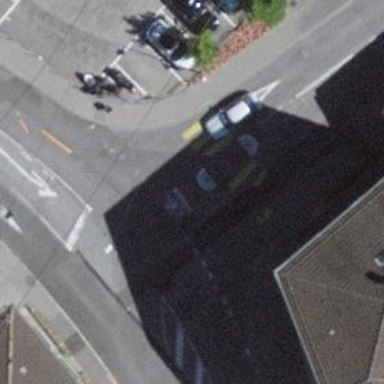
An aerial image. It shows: Zebra crossing on the road.